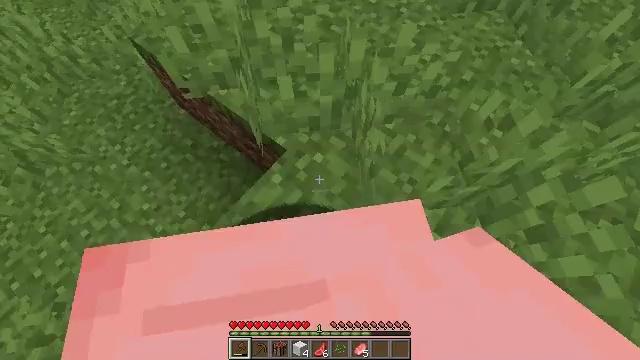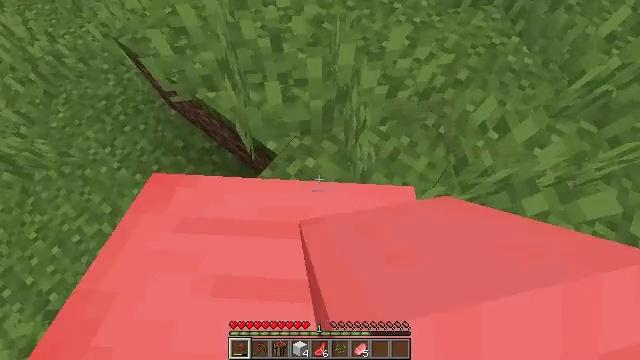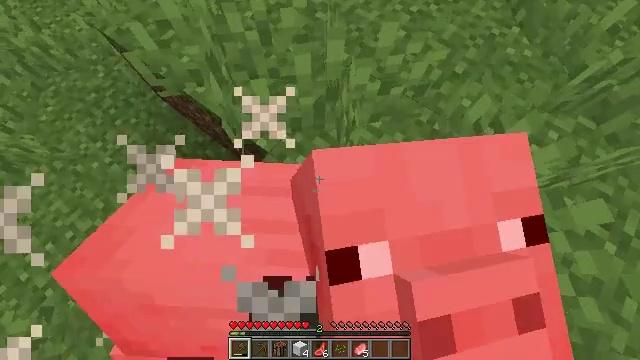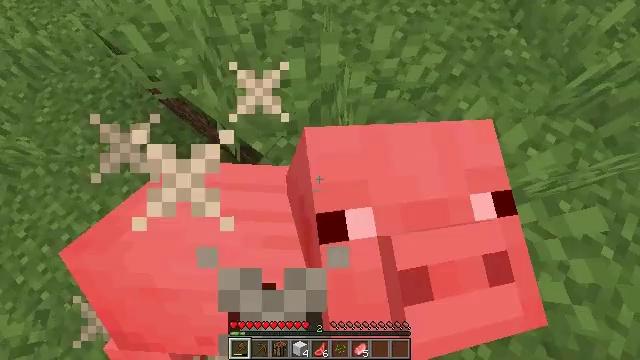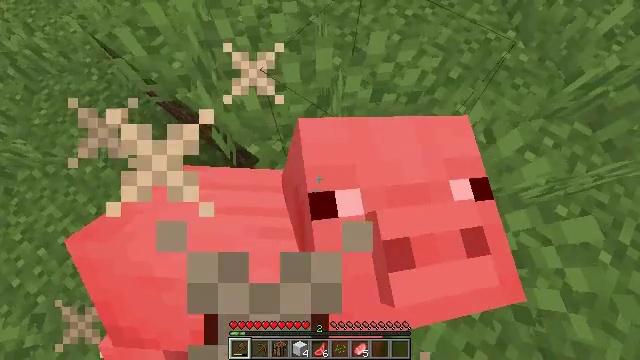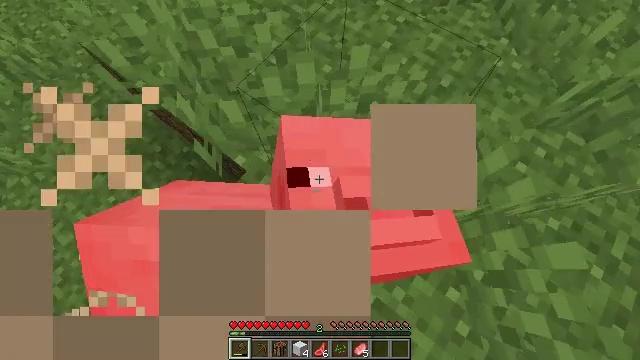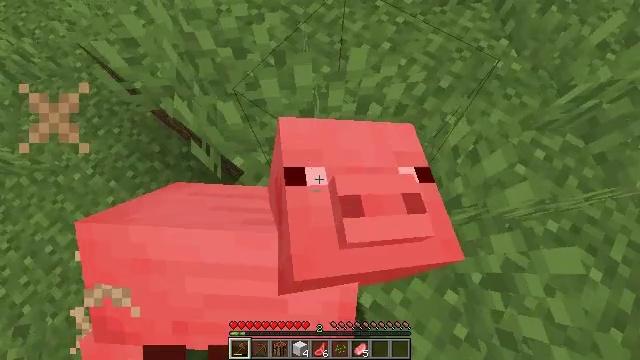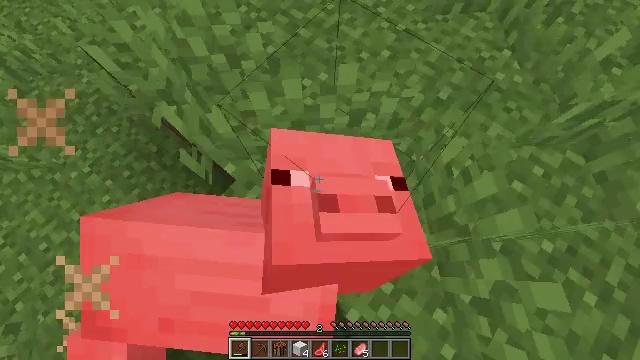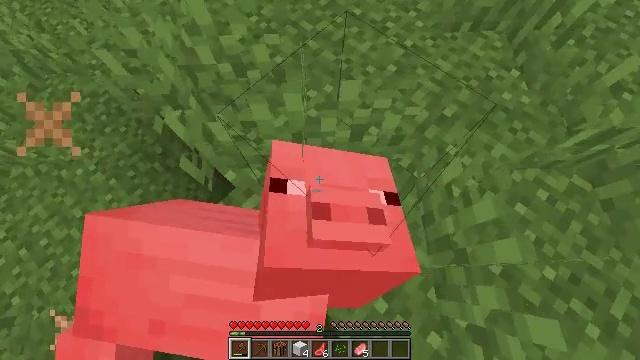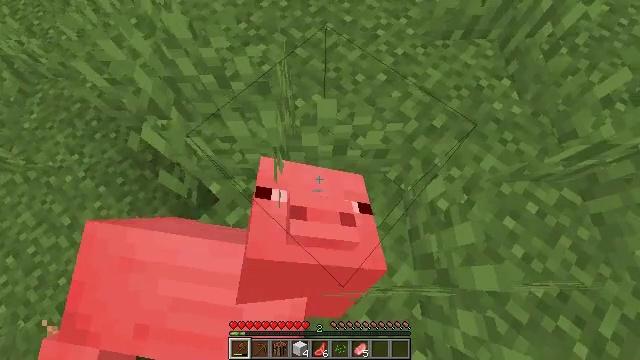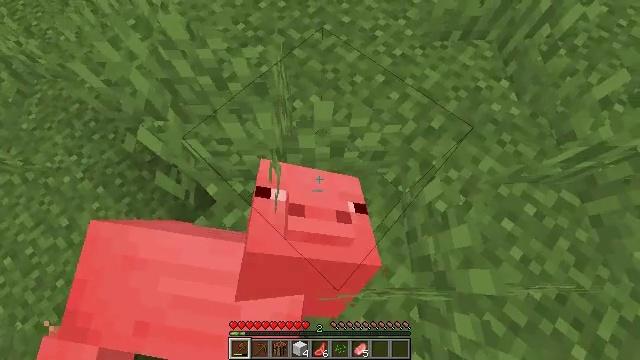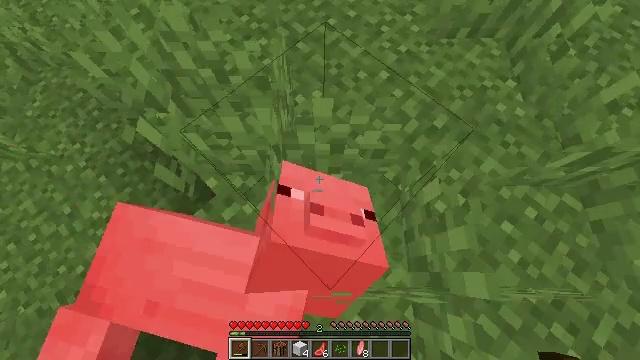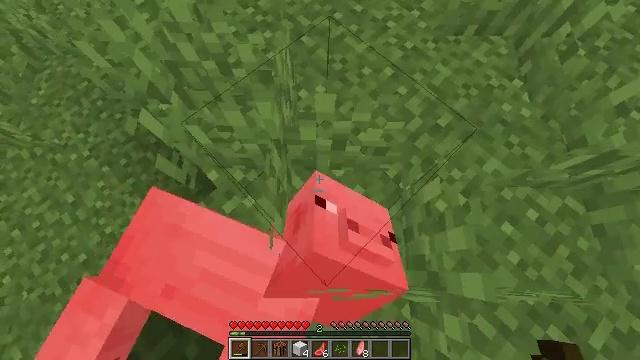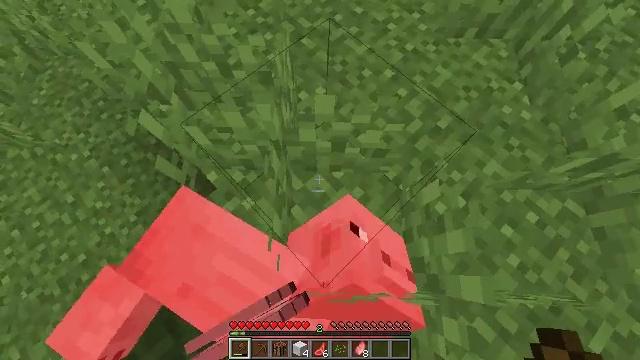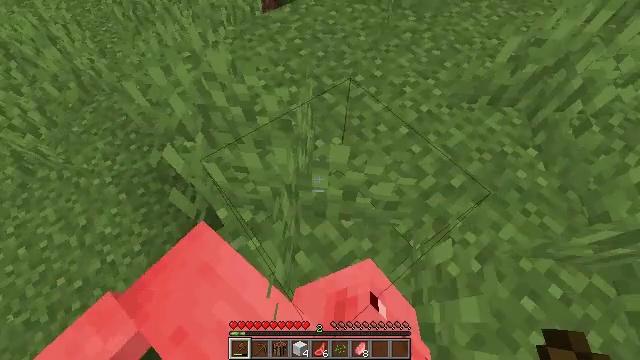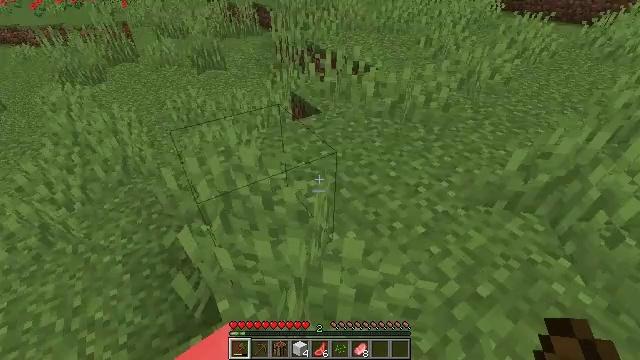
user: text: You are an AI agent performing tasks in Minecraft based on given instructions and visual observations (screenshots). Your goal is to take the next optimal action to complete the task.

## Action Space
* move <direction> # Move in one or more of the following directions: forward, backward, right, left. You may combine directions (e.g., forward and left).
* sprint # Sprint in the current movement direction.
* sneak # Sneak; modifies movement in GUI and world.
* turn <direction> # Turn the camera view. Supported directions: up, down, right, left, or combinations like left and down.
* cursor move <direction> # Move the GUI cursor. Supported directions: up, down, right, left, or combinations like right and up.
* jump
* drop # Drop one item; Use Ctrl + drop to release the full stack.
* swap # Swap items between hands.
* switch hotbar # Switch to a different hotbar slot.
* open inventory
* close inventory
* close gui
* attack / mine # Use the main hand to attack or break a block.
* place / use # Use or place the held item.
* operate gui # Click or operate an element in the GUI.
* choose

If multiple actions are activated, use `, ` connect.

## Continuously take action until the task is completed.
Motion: motion action
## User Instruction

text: Collect the grass from the surface.
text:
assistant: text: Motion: turn down
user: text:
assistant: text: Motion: turn down
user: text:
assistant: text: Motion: no_op
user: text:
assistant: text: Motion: no_op
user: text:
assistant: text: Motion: no_op
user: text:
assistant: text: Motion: no_op
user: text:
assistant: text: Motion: turn left
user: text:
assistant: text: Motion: turn left and up
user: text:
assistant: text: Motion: no_op
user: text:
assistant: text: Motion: no_op
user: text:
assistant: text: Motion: turn left and down
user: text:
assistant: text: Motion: turn left and down
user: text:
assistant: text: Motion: no_op
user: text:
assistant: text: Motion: turn left and up
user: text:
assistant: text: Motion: turn left and up
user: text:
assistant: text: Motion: move forward, turn left and up
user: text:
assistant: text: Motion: move forward, turn right and up
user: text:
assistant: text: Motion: move forward, turn right and up
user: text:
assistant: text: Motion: move forward, turn right
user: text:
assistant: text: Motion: move forward, turn right
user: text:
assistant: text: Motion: move forward
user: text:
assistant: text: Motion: move forward, sprint
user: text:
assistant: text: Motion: move forward, sprint, turn right
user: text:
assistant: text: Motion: move forward, sprint
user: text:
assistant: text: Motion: move forward, sprint, turn down
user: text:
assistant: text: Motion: move forward, sprint
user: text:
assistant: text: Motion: move forward, sprint
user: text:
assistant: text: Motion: move forward, sprint, turn right and down
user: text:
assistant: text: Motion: move forward, sprint, turn right
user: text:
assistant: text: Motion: move forward, sprint, turn right and down